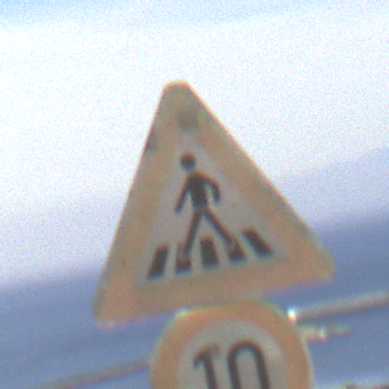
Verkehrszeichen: FussgaengerueberwegRechts
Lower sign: Geschwindigkeit10
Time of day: MorningAfternoon
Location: Outdoor (RoadRail)
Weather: PartlyCloudy
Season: NotSpecified
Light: Natural